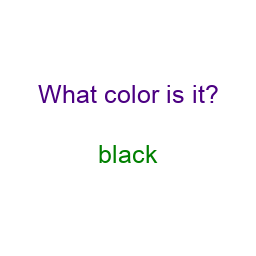
Color: green
Color name shown: black
Background color: white
Question text color: indigo